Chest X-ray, AP view. Patient: 48 years old, sex F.
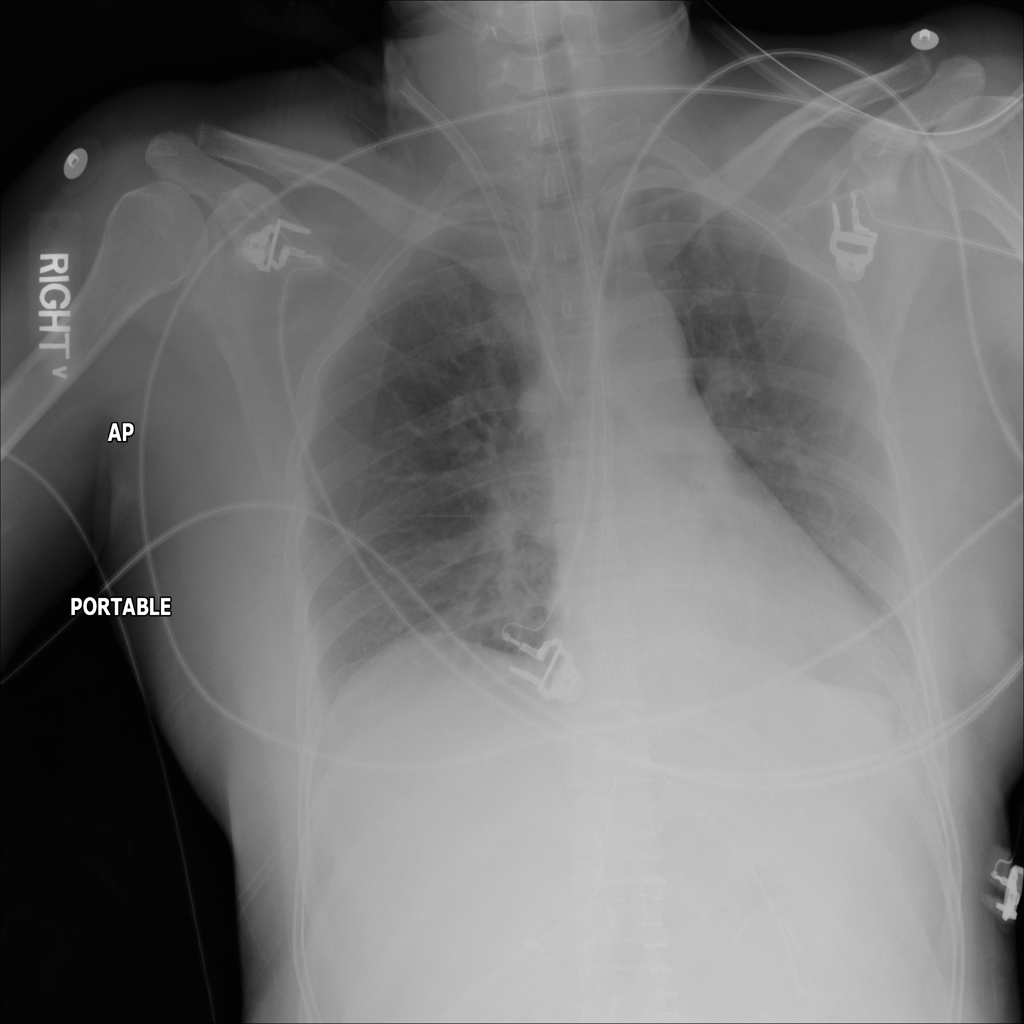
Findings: Edema